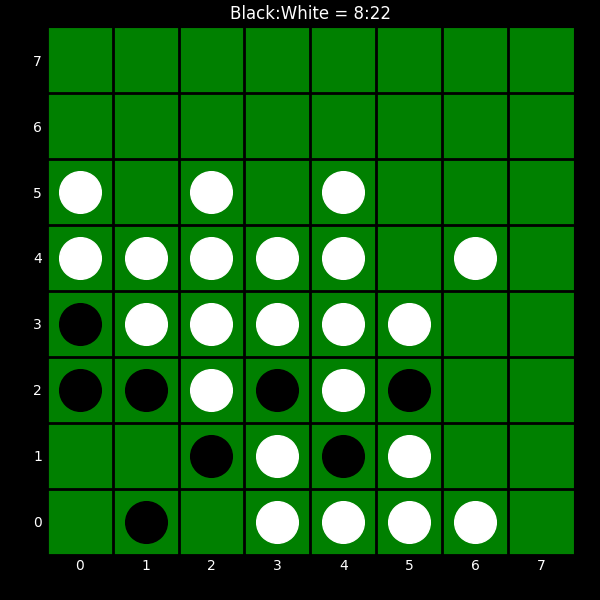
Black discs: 8
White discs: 22